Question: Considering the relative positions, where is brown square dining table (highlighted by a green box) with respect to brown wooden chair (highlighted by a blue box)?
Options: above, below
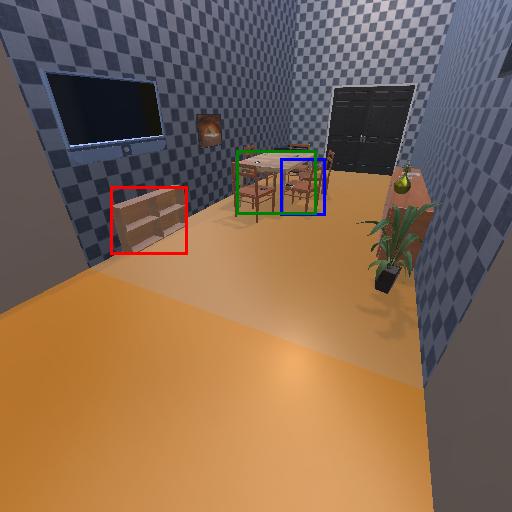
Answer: above